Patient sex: F
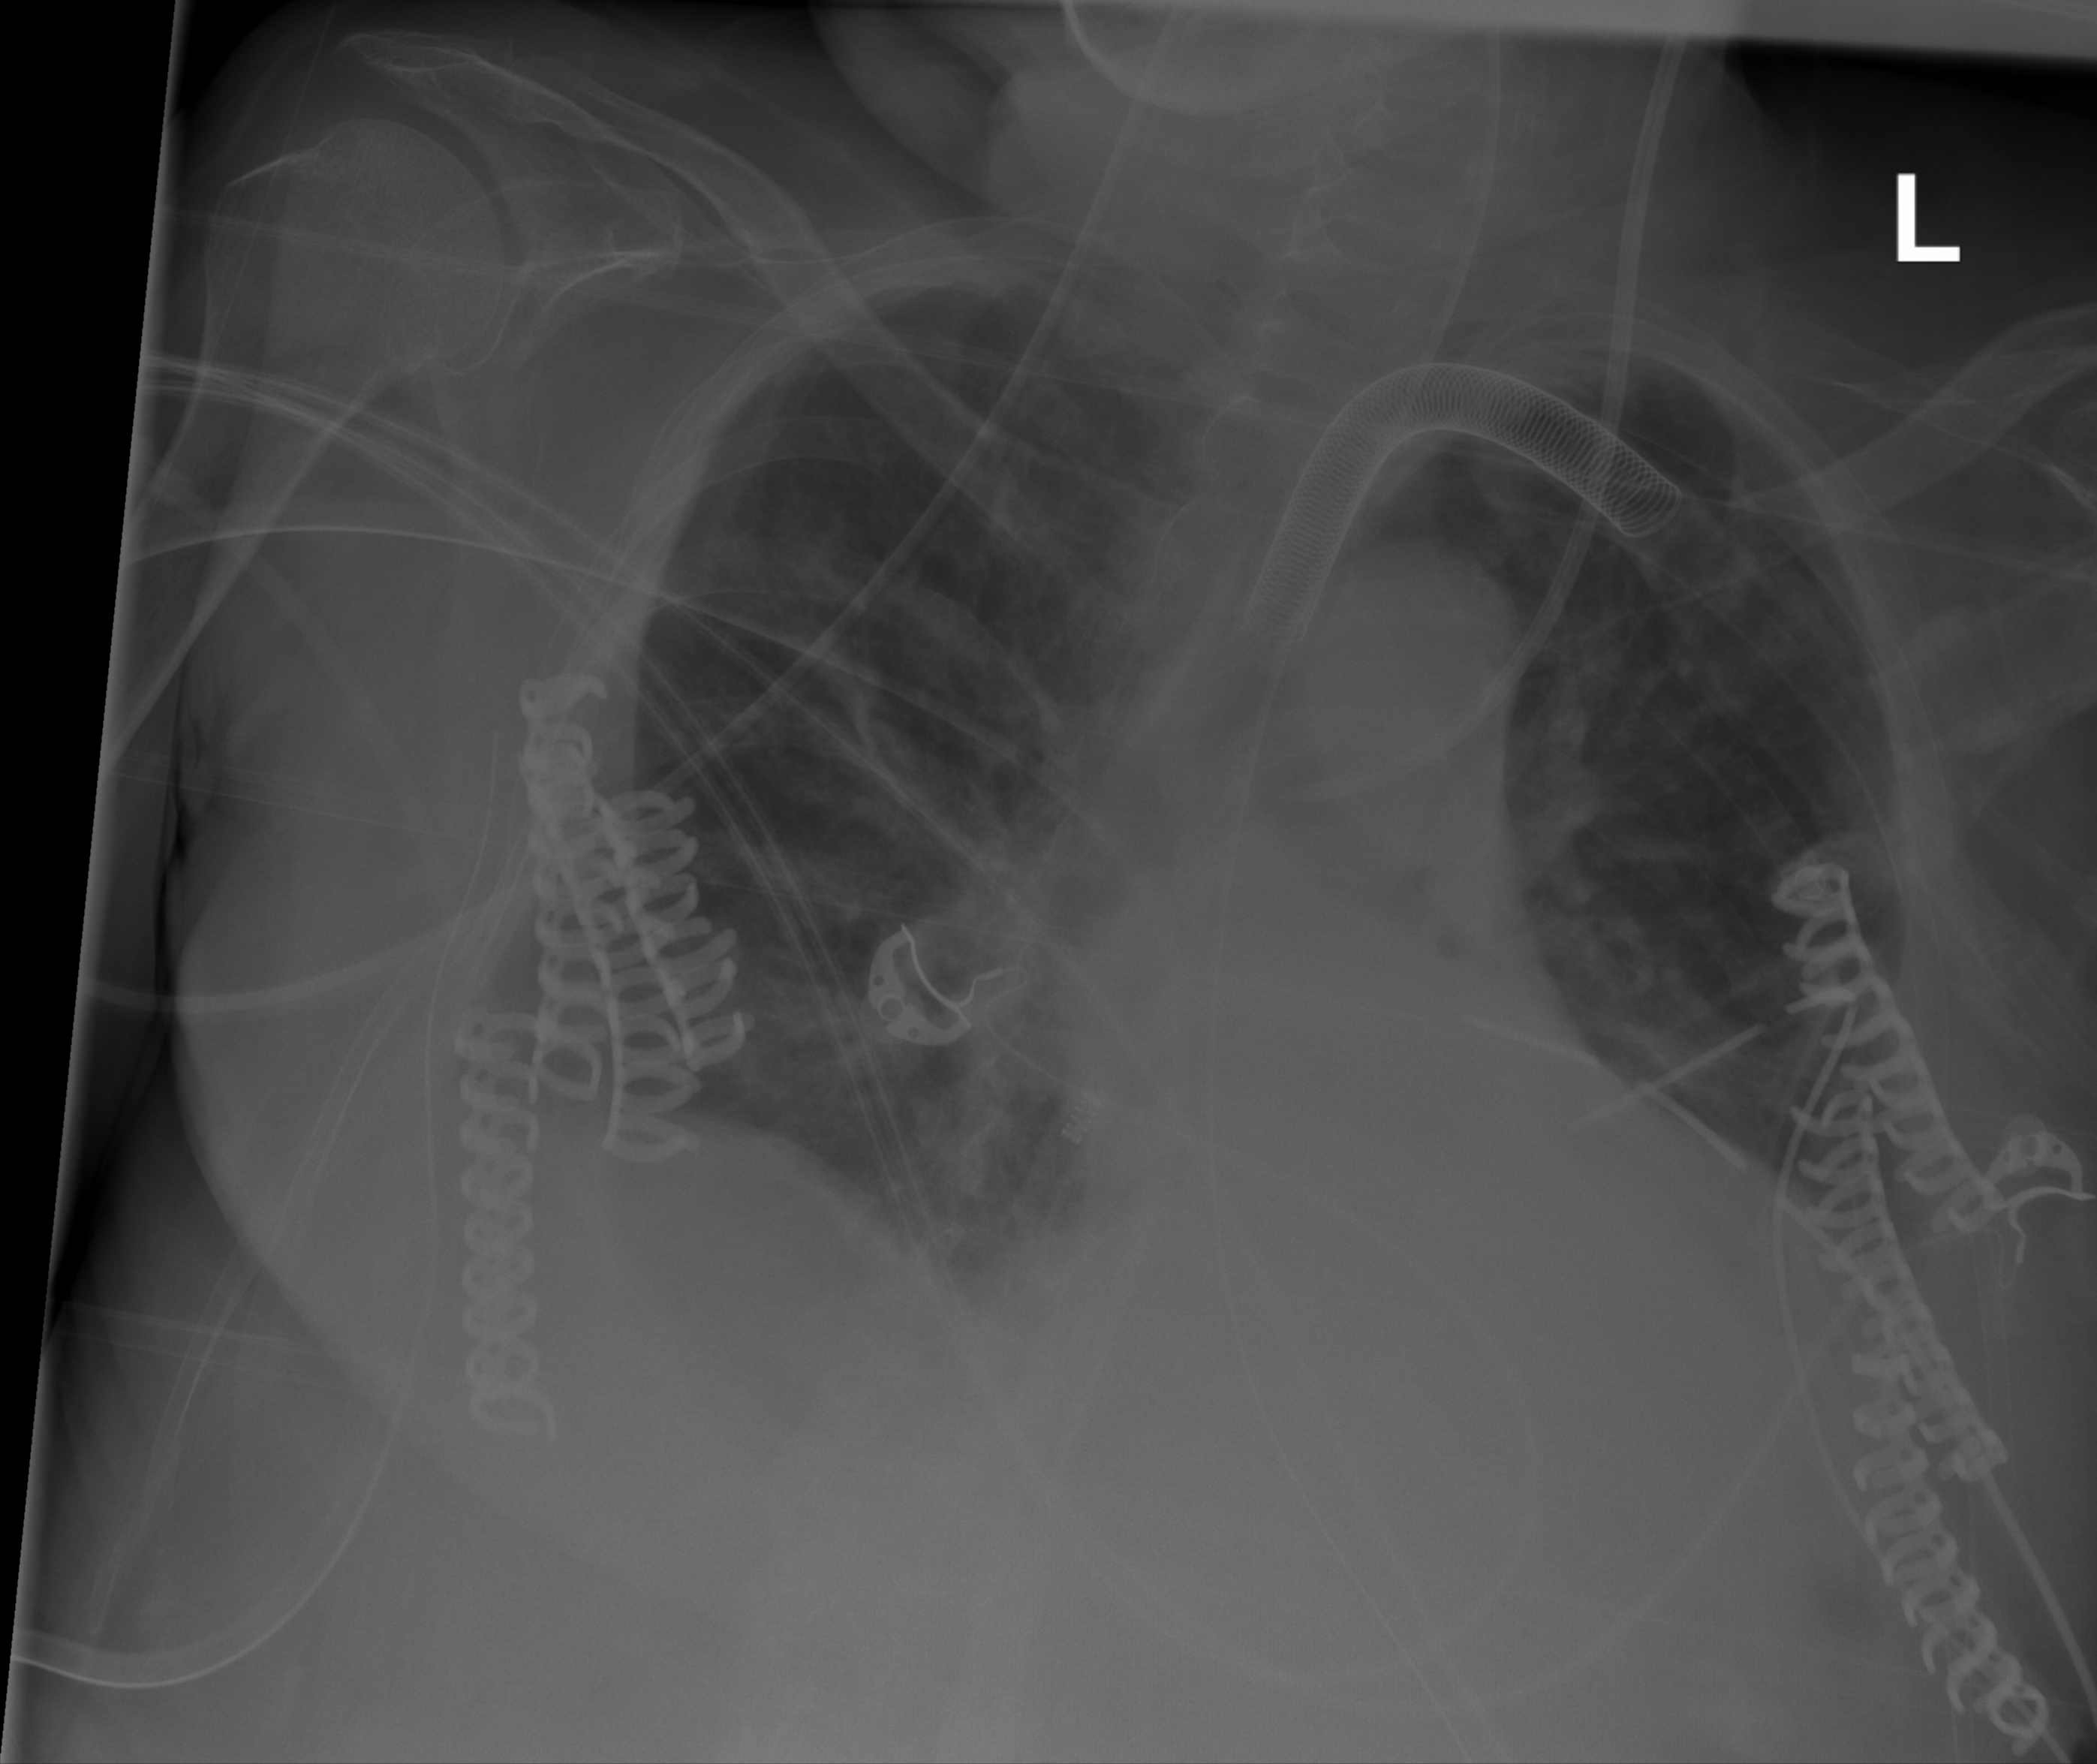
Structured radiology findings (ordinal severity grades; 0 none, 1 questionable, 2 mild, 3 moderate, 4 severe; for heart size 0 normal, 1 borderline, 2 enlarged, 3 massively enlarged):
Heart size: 1
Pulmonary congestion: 0
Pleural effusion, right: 2
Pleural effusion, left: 2
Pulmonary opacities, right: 2
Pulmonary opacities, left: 2
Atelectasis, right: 2
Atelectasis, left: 2